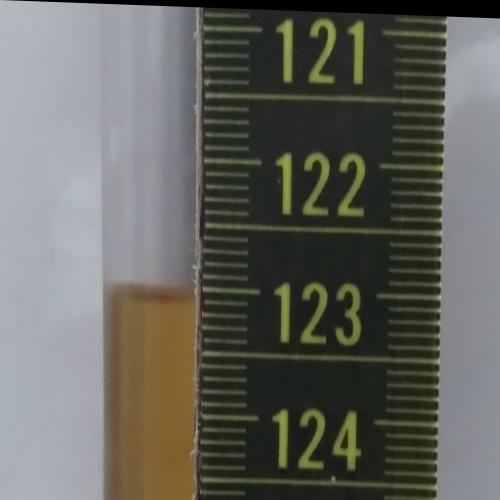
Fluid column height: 123.1 cm